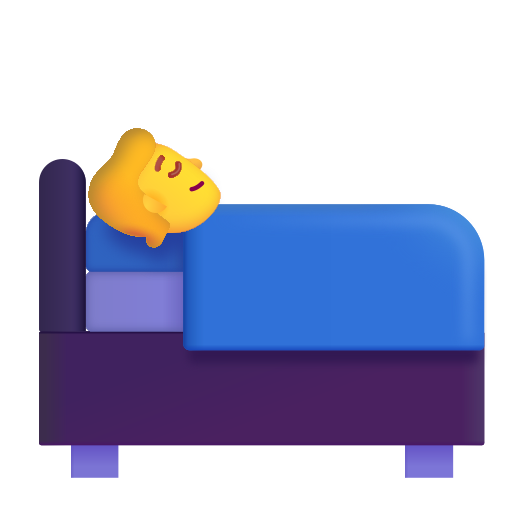
person in bed color default